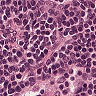
Metastatic tissue present: no